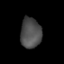
Tissue: lung
Cell type: Epithelial cells
Senescence score: 0.1645
Nuclear area (px): 613
Mean DAPI intensity: 77.886